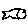
Label: fish